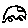
Label: car